【题型】填空题　【知识点】函数　【难度】easy
若函数$y=\sin(\omega x+\varphi)(\omega>0)$的部分图象如图，则$\omega=$\underline{\quad\quad}．

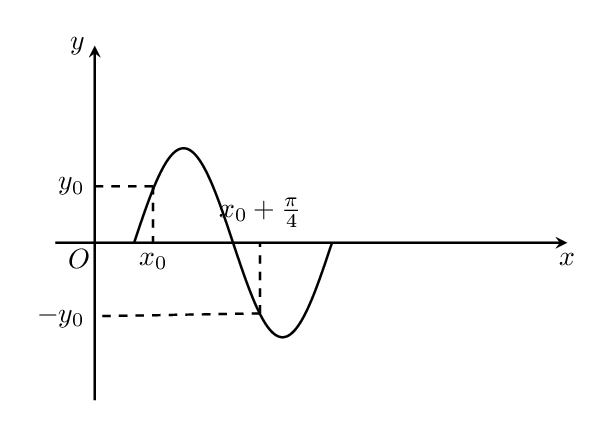
【解答】
\noindent \textbf{【答案】} $4$

\vspace{0.4cm}
\noindent \textbf{【分析】}
根据正弦函数图象的对称性求得函数的周期，进而可求得$\omega$．

\vspace{0.4cm}
\noindent \textbf{【详解】}
由正弦函数图象的对称性得函数的周期
\[
T = 2\left[\left(x_0+\frac{\pi}{4}\right)-x_0\right] = \frac{\pi}{2},
\]
所以$\displaystyle \frac{2\pi}{\omega} = \frac{\pi}{2}$，解得$\omega=4$．

\noindent 故答案为：$4$．